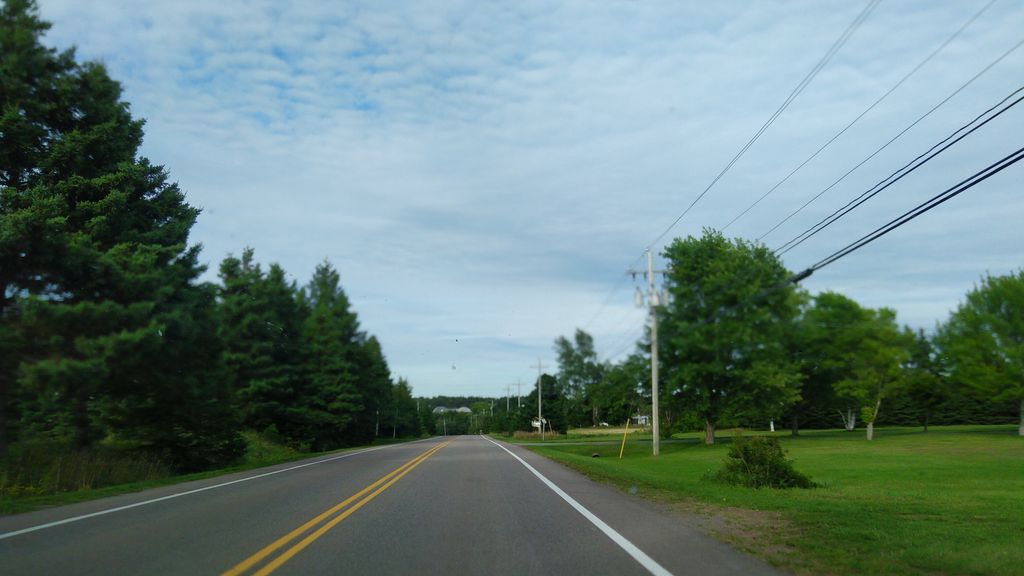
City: charlottetown